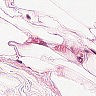
Metastatic tissue present: no